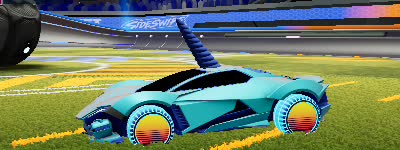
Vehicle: werewolf